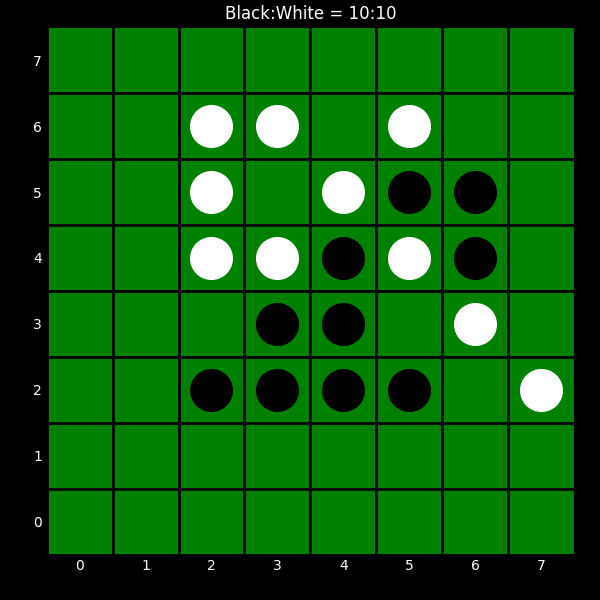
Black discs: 10
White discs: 10